Question: I am trying to enter into a table in with PDO if using an if condition. My code for the function is below:
'''
function add_user_info($conn, $user, $info, $fName, $sName, $past, $pos){
// Prepare and execute statements
$info1 = addslashes($info);
$sql = $conn->prepare("SELECT * FROM 'User_Info' WHERE 'User' = '$user'");
$sql->execute();
if ($sql->fetch()){
// Update current entry
$sql1 = $conn->prepare("UPDATE 'User_Info' SET 'Info' = '$info1' AND 'Past' = '$past' AND 'Position' = '$pos' WHERE 'User' = '$user'");
} else {
// Create new entry
$sql1 = $conn->prepare("INSERT INTO 'User_Info' ('User', 'Info', 'FName', 'SName', 'Past', 'Position') VALUES ('$user', '$info1', '$fName', '$sName', '$past', '$pos')");
}
$sql1->execute();
}
'''
The ONLY (I repeat, ONLY) part that is not working for me is on line 9 with the update query. I have narrowed the problem down to it being related with the update of the 'Info' column, and not only that but it is a problem with the string so the variable $info1.
I am trying to pass in a string of text from <URL>. It is a rich text string and so has HTML tags, quotations, etc in it when passed to the SQL.
The initial creation of the row in the table (line 12 of the function) works PERFECTLY so it is only on the update that the string is seen as funny. When I update with a word in place of $info1 it still does not work.
As shown in phpmyadmin, my table schema is as follows:

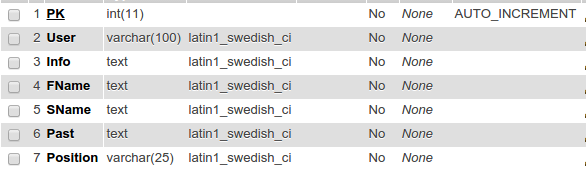
Answer: Update command multiple set is separated by ',' not 'and'
'''
UPDATE 'User_Info'
SET
'Info' = '$info1' ,
'Past' = '$past' ,
'Position' = '$pos'
WHERE 'User' = '$user'"
'''